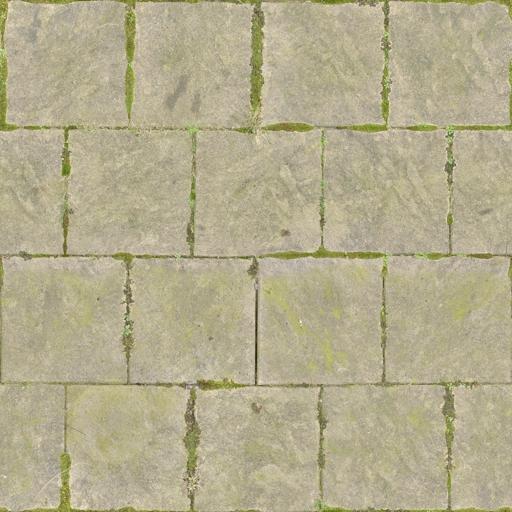
Tags: medival pavement paving tiled tiles